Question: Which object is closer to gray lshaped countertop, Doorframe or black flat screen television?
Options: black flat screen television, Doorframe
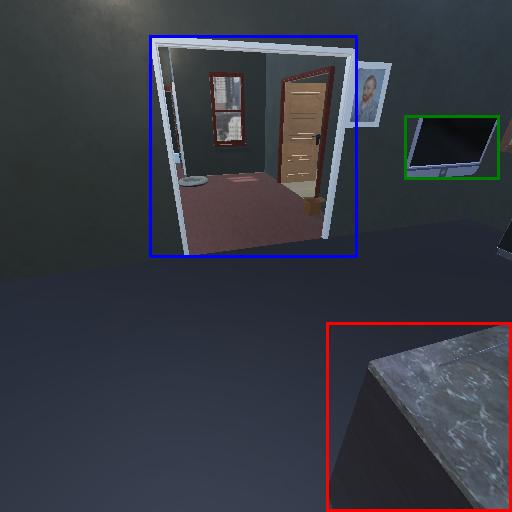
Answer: black flat screen television